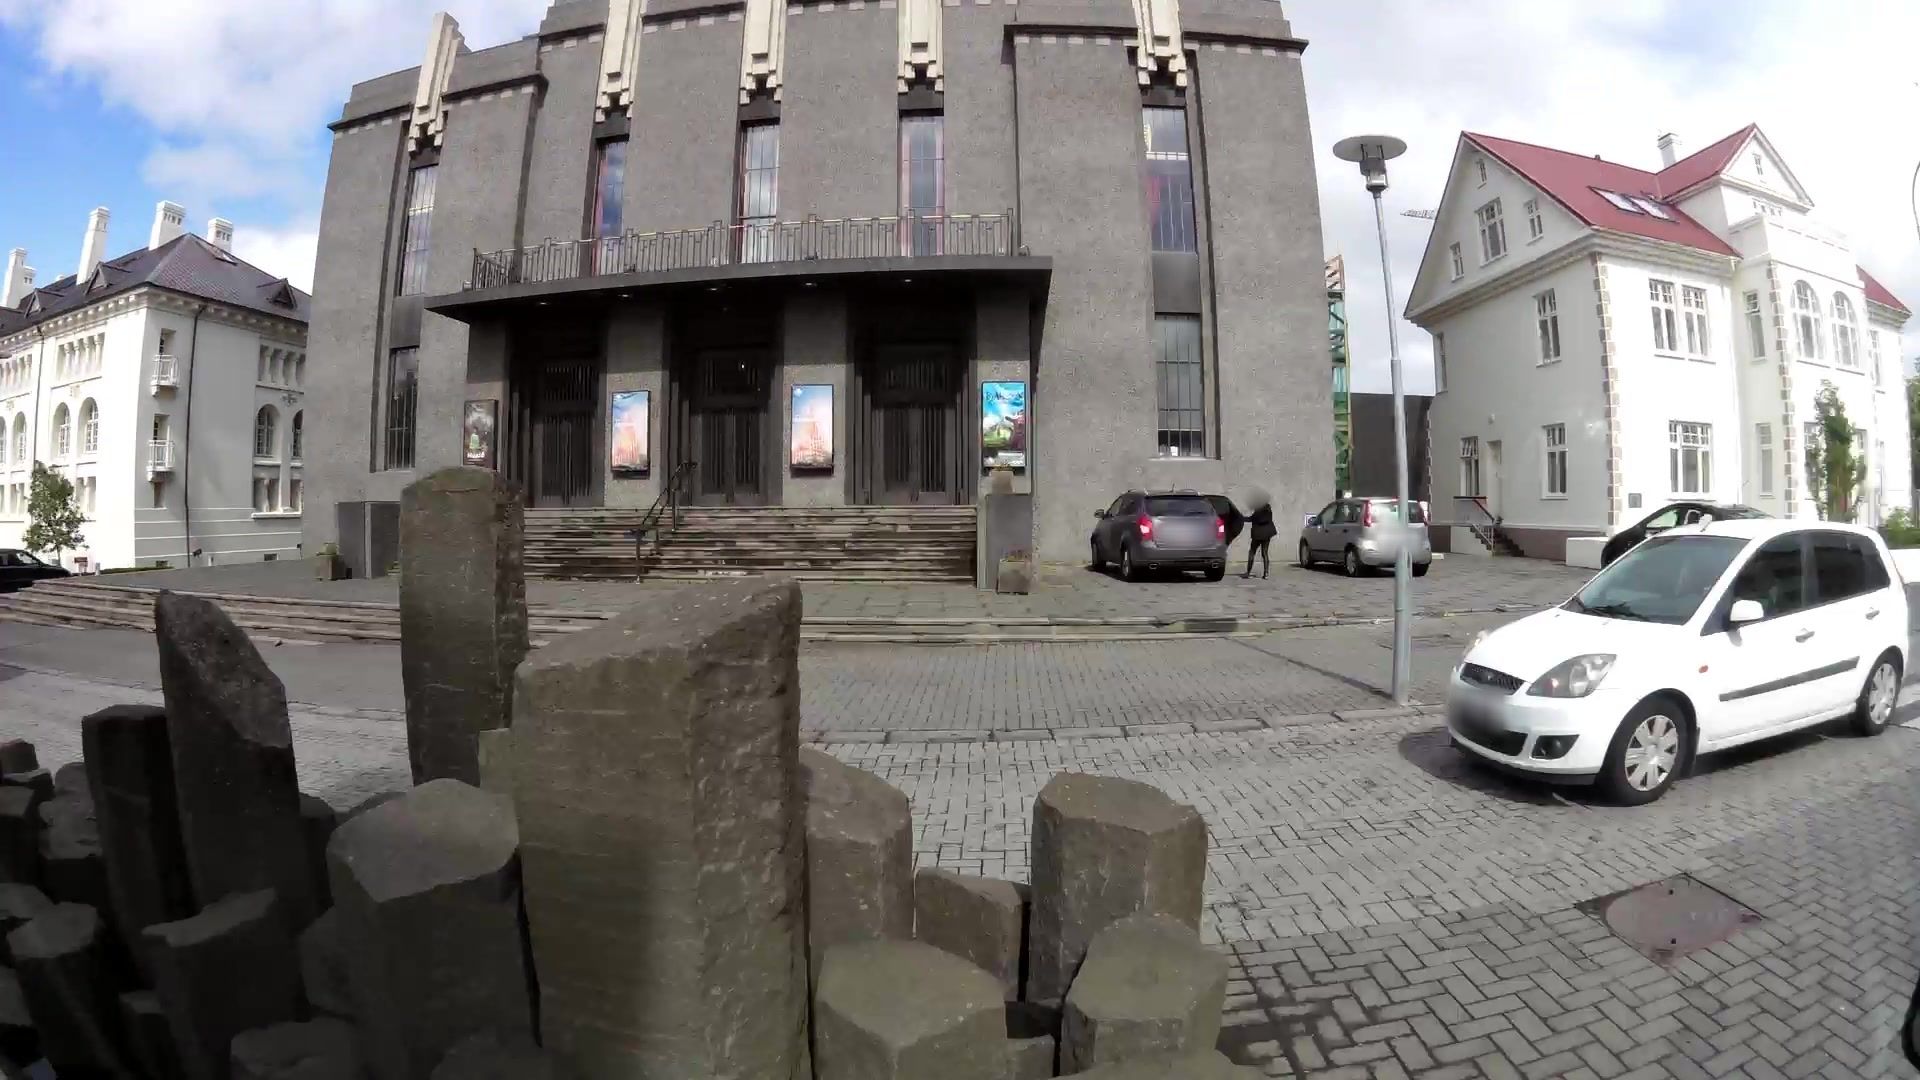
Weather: clear
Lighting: day
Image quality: good
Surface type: walking surface
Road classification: tertiary
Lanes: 2
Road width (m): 3.5
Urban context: urban centre
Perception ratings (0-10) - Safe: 5.78, Lively: 3.82, Beautiful: 2.03, Boring: 5.85, Depressing: 4.32, Wealthy: 8.03